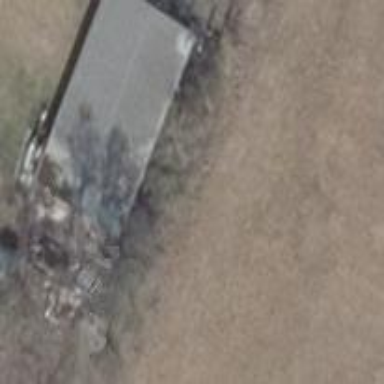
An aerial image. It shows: Shed building.